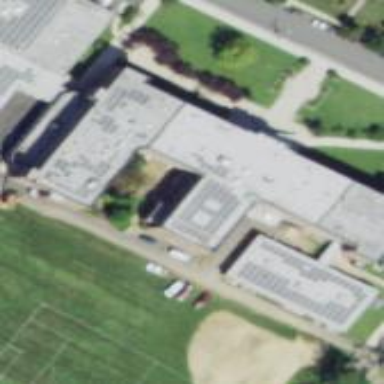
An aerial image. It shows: School building.